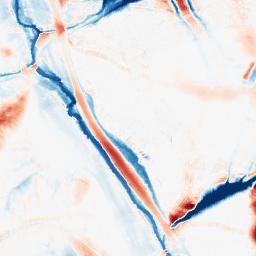
Category: morphological
Decomposition family: morphological_ellipse
Decomposition parameters: operation: average
width: 30
height: 50
Upsampling method: sinc_blackman
Upsampling parameters: scale: 2
kernel_size: 16
Upsampling scale: 2